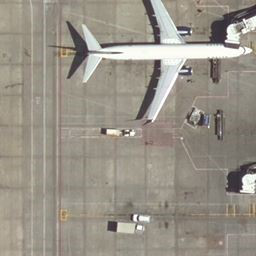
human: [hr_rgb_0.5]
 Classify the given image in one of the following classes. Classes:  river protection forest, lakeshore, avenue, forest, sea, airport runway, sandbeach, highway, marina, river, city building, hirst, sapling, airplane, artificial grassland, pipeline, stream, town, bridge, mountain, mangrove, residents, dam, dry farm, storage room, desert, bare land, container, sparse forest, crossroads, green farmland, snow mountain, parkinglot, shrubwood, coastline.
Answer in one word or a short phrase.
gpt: airplane